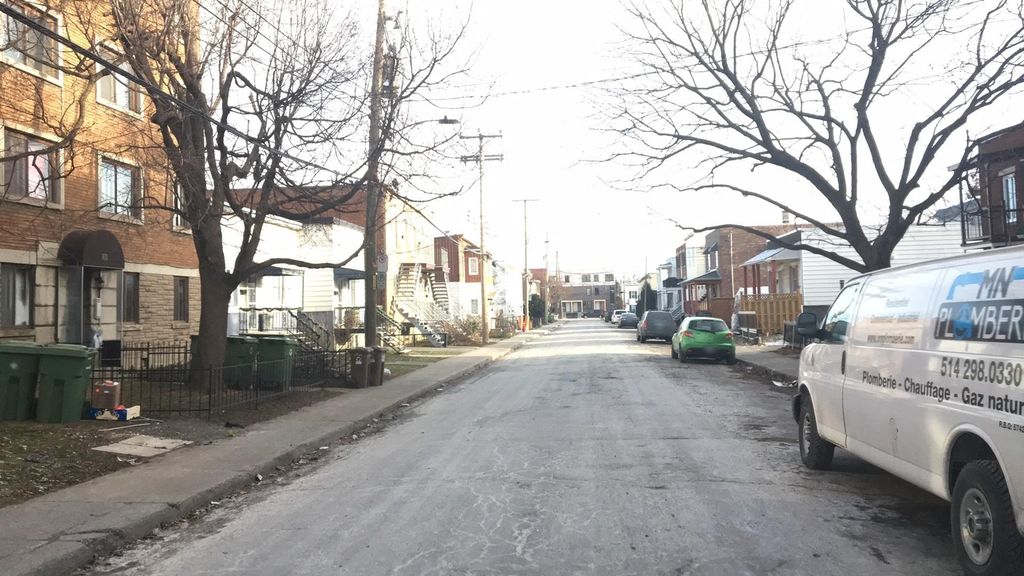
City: montreal